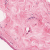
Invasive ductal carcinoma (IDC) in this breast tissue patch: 0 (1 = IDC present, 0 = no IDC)